Question: I am trying to build 'Android' app using 'Gradle' and run it on a device automatically. I use Eclipse Kepler. This is my command:
'''
~/Documents/Multiverse: $ gradle appStart
'''
I am getting this error:
'''
:appStart
Starting: Intent { cmp=com.alwawee.main/.MainActivity }
Error type 3
Error: Activity class {com.alwawee.main/com.alwawee.main.MainActivity} does not exist.
'''
I can't understand how to solve this.
My 'Gradle.build' file:
'''
buildscript {
repositories {
mavenCentral()
}
dependencies {
classpath 'com.android.tools.build:gradle:0.11.1'
}
}
apply plugin: 'android'
dependencies {
compile files('libs/android-support-v4.jar')
compile files('libs/androidannotations-api-3.0.1.jar')
compile files('libs/commons-lang3-3.1.jar')
compile files('libs/flurryAnalytics_3.4.0.jar')
compile files('libs/libGoogleAnalyticsServices.jar')
}
android {
compileSdkVersion 19
buildToolsVersion "19.1"
}
android {
sourceSets {
main {
manifest.srcFile 'AndroidManifest.xml'
java.srcDirs = ['src']
resources.srcDirs = ['src']
aidl.srcDirs = ['src']
renderscript.srcDirs = ['src']
res.srcDirs = ['res']
assets.srcDirs = ['assets']
}
androidTest.setRoot('tests')
}
}
/*android {
lintOptions {
abortOnError false
}
}*/
task appStart(type: Exec, dependsOn: ':installDebug') {
// linux
commandLine 'adb', 'shell', 'am', 'start', '-n', 'com.alwawee.main/com.alwawee.main.MainActivity'
// windows
// commandLine 'cmd', '/c', 'adb', 'shell', 'am', 'start', '-n', 'com.alwawee.main/com.alwawee.main.MainActivity'
}
'''
This is my src structure in Eclipse:

This is my Manifest file:
'''
<?xml version="1.0" encoding="utf-8"?>
<manifest xmlns:android="http://schemas.android.com/apk/res/android"
package="com.alwawee.multiverse"
android:versionCode="2"
android:versionName="1.0.8" >
<supports-screens
android:smallScreens="true"
android:normalScreens="true"
android:largeScreens="true"
android:xlargeScreens="true"
android:anyDensity="true" />
<uses-sdk
android:minSdkVersion="10"
android:targetSdkVersion="19" />
<uses-permission android:name="android.permission.INTERNET"/>
<uses-permission android:name="android.permission.ACCESS_WIFI_STATE" />
<uses-permission android:name="android.permission.ACCESS_NETWORK_STATE" />
<uses-permission android:name="android.permission.WRITE_SETTINGS" />
<uses-permission android:name="android.permission.WRITE_EXTERNAL_STORAGE" />
<uses-permission android:name="com.android.launcher.permission.INSTALL_SHORTCUT" />
<application android:name="com.alwawee.application.AppApplication"
android:allowBackup="false"
android:icon="@drawable/ic_launcher"
android:label="@string/app_name"
android:theme="@style/android:Theme.Holo.Light" >
<activity
android:name="com.alwawee.main.MainActivity"
android:label="@string/app_name">
<intent-filter>
<action android:name="android.intent.action.MAIN" />
<category android:name="android.intent.category.LAUNCHER" />
</intent-filter>
</activity>
<activity android:name="com.alwawee.webView.WebViewActivity"
android:icon="@drawable/ic_launcher"
android:label="@string/web_activity_name">
<intent-filter>
<action android:name="android.intent.action.VIEW" />
<action android:name="com.example.intentdemo.LAUNCH" />
<category android:name="android.intent.category.DEFAULT" />
<data android:scheme="http" />
</intent-filter>
</activity>
<activity
android:name="com.alwawee.entityList.MVEntityListActivity"
android:label=""
android:parentActivityName="com.alwawee.main.MainActivity" >
<meta-data
android:name="android.support.PARENT_ACTIVITY"
android:value="com.alwawee.entitylist.EntityListActivity" />
</activity>
</application>
</manifest>
'''
Probably, the problem is that I use custom 'Application'.
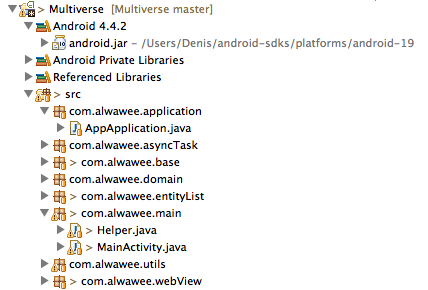
Answer: Your command line is wrong. Your package name is 'com.alwawee.multiverse'. Change:
'''
commandLine 'adb', 'shell', 'am', 'start', '-n', 'com.alwawee.main/com.alwawee.main.MainActivity'
'''
to:
'''
commandLine 'adb', 'shell', 'am', 'start', '-n', 'com.alwawee.multiverse/com.alwawee.main.MainActivity'
'''